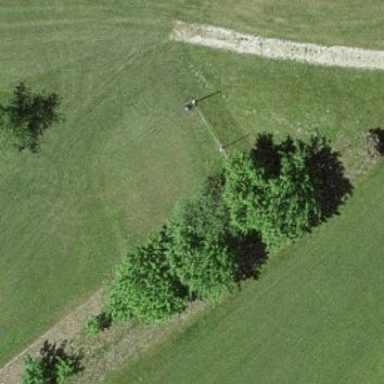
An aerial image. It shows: Golf tee.